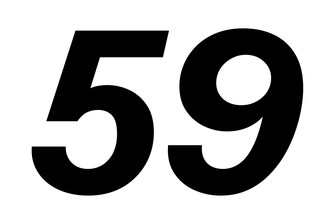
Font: InstrumentSans-Italic_Bold_Italic